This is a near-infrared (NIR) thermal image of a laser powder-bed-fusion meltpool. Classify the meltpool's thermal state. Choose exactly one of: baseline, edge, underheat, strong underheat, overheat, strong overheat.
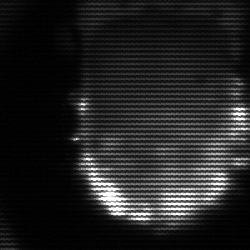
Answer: baseline